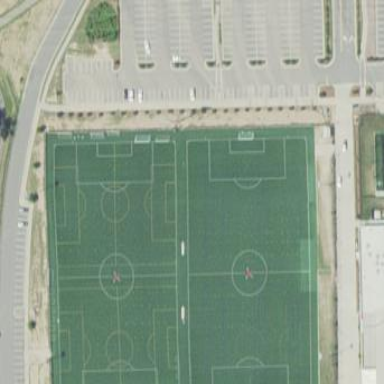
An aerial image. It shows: Soccer pitch designated for leisure and sports activities.